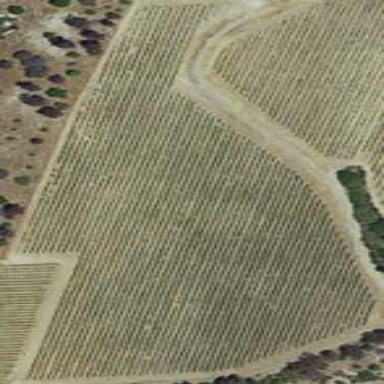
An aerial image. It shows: Vineyard where grapes are grown.